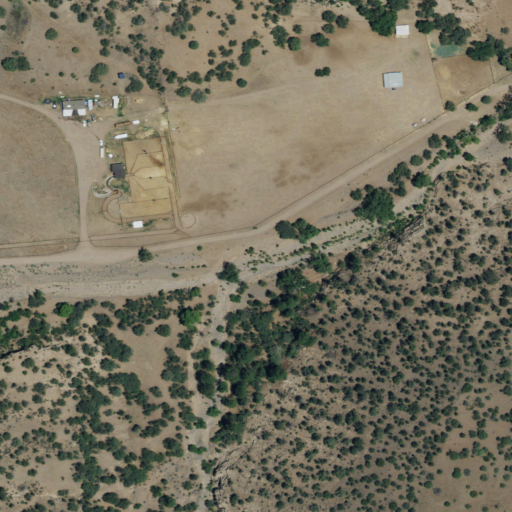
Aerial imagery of valley in New Mexico named Beaver Canyon containing shrub, evergreen forest, grassland, and open development